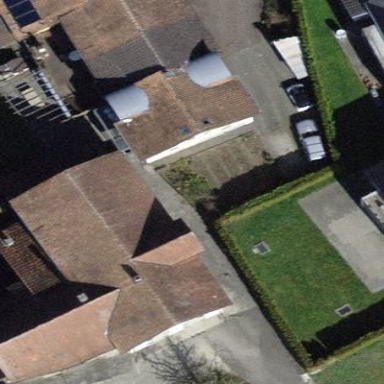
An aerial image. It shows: Building with tiled roof.